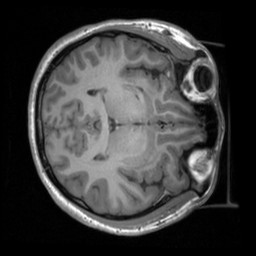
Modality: T1w
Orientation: axial
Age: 21
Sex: male
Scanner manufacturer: siemens
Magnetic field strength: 3 T
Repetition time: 1.9 s
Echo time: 0.00226 s